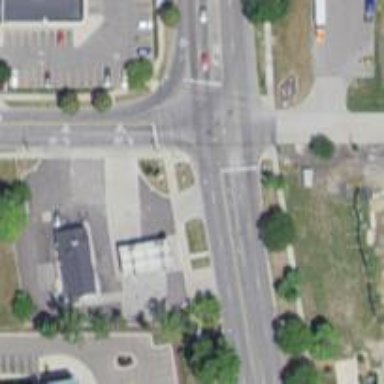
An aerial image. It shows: Secondary road with separate sidewalks.